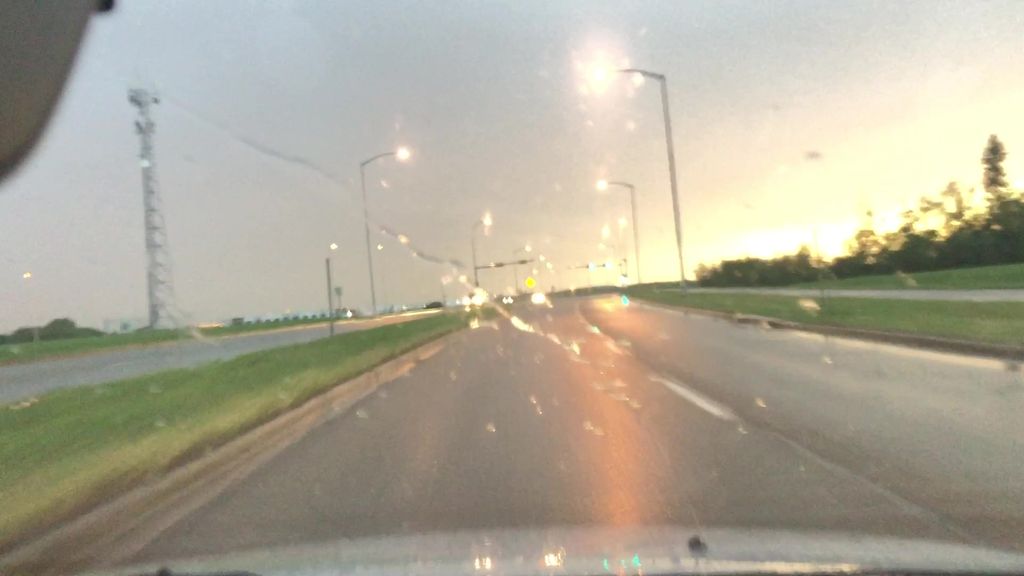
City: edmonton